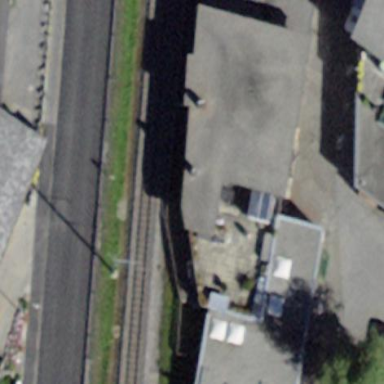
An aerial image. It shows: Building with flat roof.